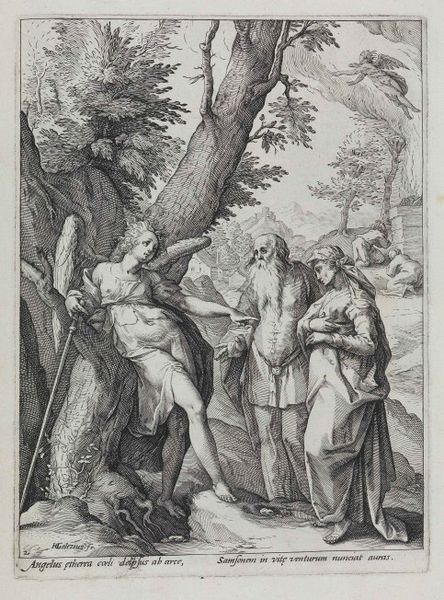
Titel: Der Engel verkündet Manoah und seiner Gattin die Geburt Simsons
Künstler: Hendrick Goltzius
Standort: Karlsruhe
Institution: Staatliche Kunsthalle Karlsruhe
Schlagwörter: baum, berg, blätter, felsen, flügel, fuß, laub, mann, weiß, wolken, bäume, frauen, landschaft, menschen, brust, frau, grau, hintergrund, schwarz, szene, vordergrund, zeichnung, weg, gespräch, alt, bart, arm, bibel, johannes, stehen, baumstamm, natur, stamm, haare, paar, höhle, wald, stock, engel, beine, bein, schrift, italien, alter mann, stab, fels, grafik, arbeiter, junge frau, zeigen, antike, burg, religion, druck, schwarz weiß, radierung, stich, text, knien, beschriftung, bleistift, allegorie, wurzeln, vordergund, altes testament, toga, mittelalter, knieen, griechenland, erscheinung, anlehnen, heilig, maria, kupferstich, erzengel, schraffierung, bau, josef, testament, verkündigung, menschenpaar, angelus, hieronymus, lot, gabriel, abraham, verkündung, altes paar, hieronimus, klamotten, esther, leidende, ?, kinderwunsch, hiernoymus, joachim und anna